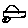
Label: car